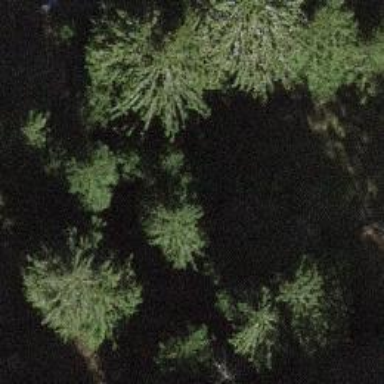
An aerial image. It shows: Single tag "natural: tree."